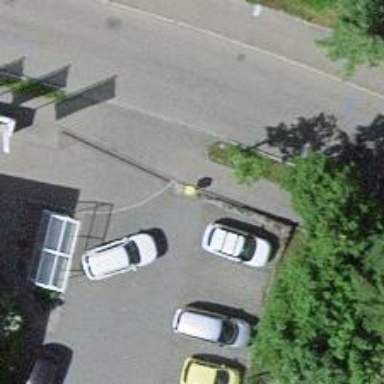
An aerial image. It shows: Post box is visible.